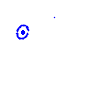
Particle: pion